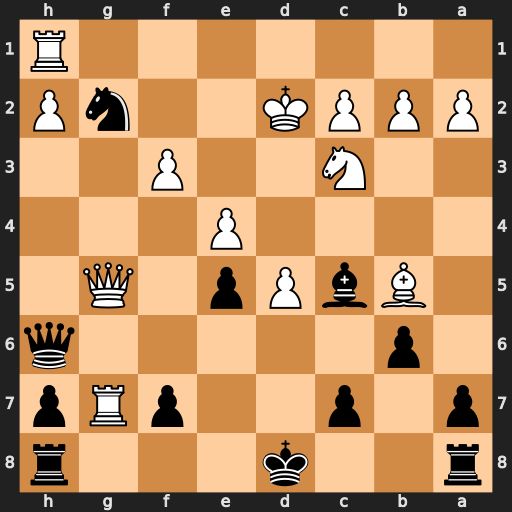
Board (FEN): r2k3r/p1p2pRp/1p5q/1BbPp1Q1/4P3/2N2P2/PPPK2nP/7R
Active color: b
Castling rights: -
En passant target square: -
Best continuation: Qxg5+ Rxg5 Be3+ Kd3 Bxg5